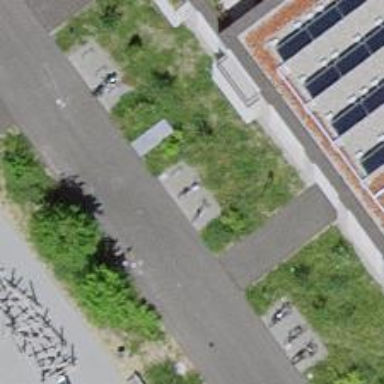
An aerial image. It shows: Bicycle parking with wide stands available.